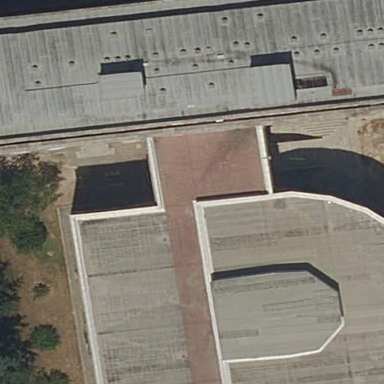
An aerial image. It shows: Part of building.